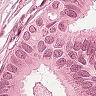
Metastatic tissue present: yes